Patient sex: F
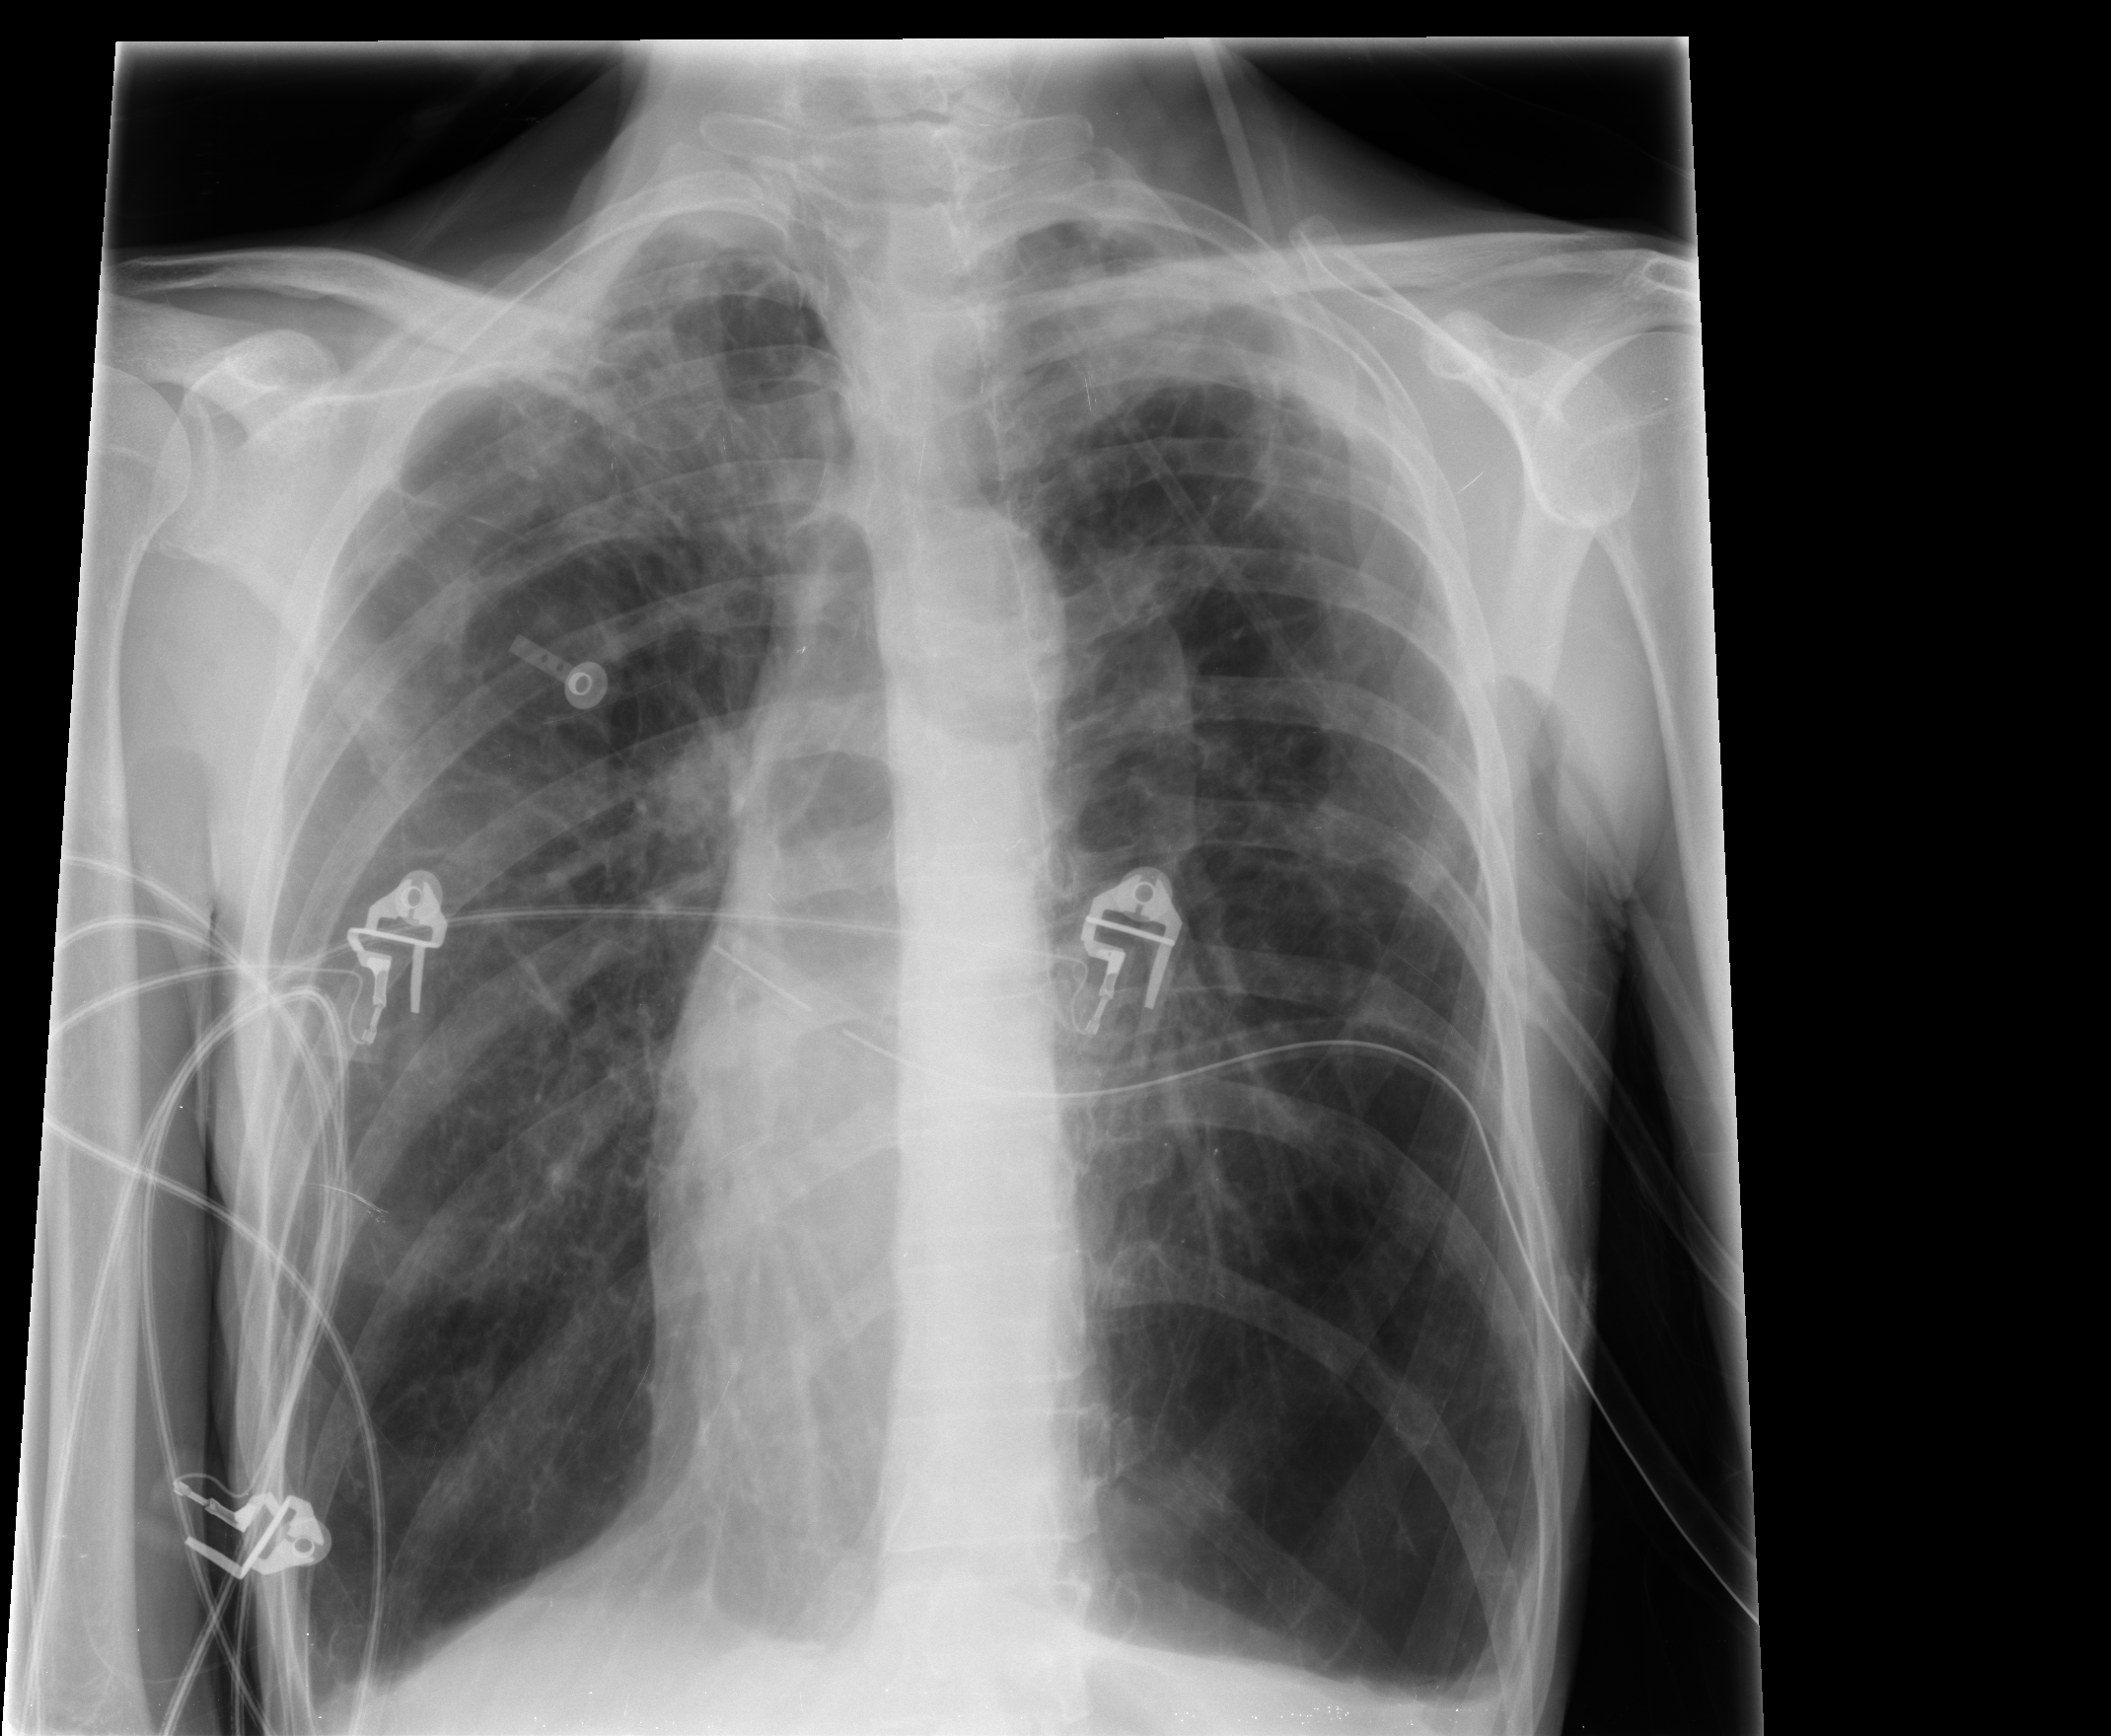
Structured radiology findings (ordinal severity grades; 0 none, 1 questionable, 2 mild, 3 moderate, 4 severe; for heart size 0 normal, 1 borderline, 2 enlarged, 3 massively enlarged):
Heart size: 0
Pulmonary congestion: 0
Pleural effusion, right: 0
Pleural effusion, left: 0
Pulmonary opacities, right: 0
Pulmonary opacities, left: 0
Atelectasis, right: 2
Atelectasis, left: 2